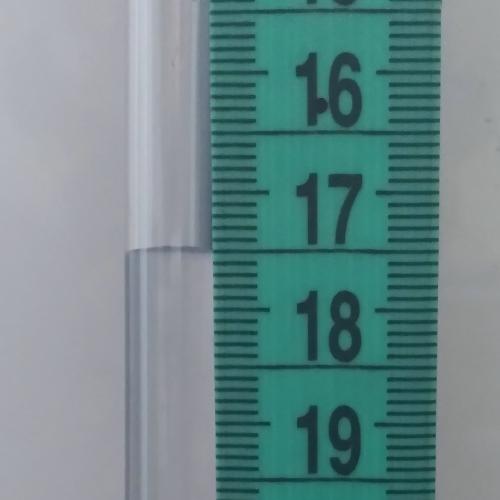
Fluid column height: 17.5 cm